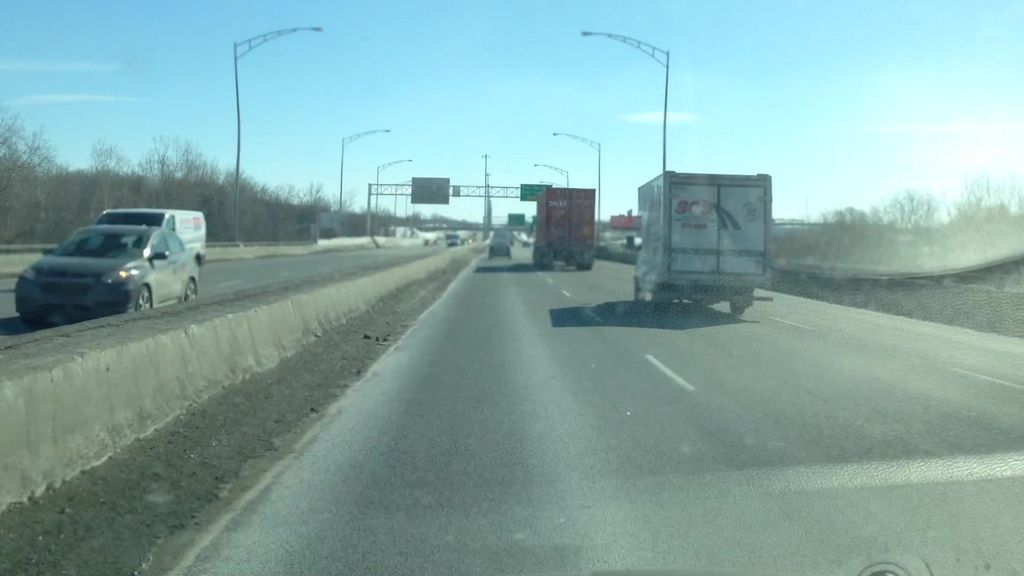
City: montreal